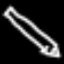
Label: pencil